Group 1:
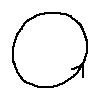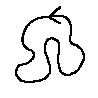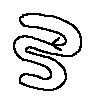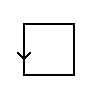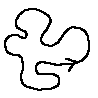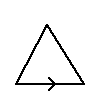
Group 2:
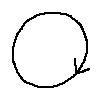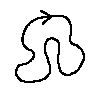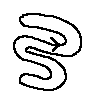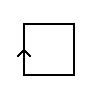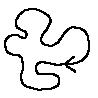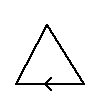
Rule separating the two groups: Counterclockwise along the curve following the arrow vs. clockwise along the curve following the arrow.
Concepts: arrow, tracing_line_or_curve, turn_orientation
Author: Aaron David Fairbanks